Question: I'm using the Bootstrap 'btn-group' class to implement a menu. The menu uses the class 'btn-large' to display large buttons. During page generation a Python script checks each button against the page that is generated. If the button represents the current page it adds an icon in front of the label. Nothing complicated:
'''
{% for page in pages %}
<a id="{{ page.name|slugify }}" class="btn btn-large btn-success" href="{{ page.url }}" >
{% if page.name == current_page.name %}
<i class="icon-ok icon-white"></i>
{% endif %}
{{ page.name }}
</a>
{% endfor %}
'''
However, I noticed that the button which has the icon in its label is actually rendered one pixel bigger than the other buttons in the group (check the top of the checked button in the image below). This only happens when using 'btn-large'; other sizes display correctly.

The above is done with Chrome 27 on Mac OS X; Safari renders correctly while Firefox has the same problem but renders the button bigger at the bottom. Bootstrap version 2.3.1
My question: is this easily fixable?
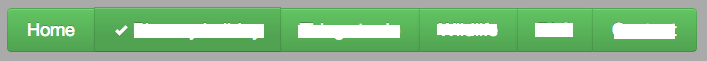
Answer: Did you tried putting max-height for you btn-large class?